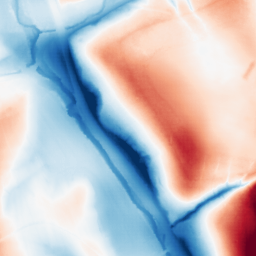
Category: classical
Decomposition family: gaussian_anisotropic
Decomposition parameters: sigma_x: 50
sigma_y: 2
Upsampling method: sinc_hamming
Upsampling parameters: scale: 4
kernel_size: 8
Upsampling scale: 4